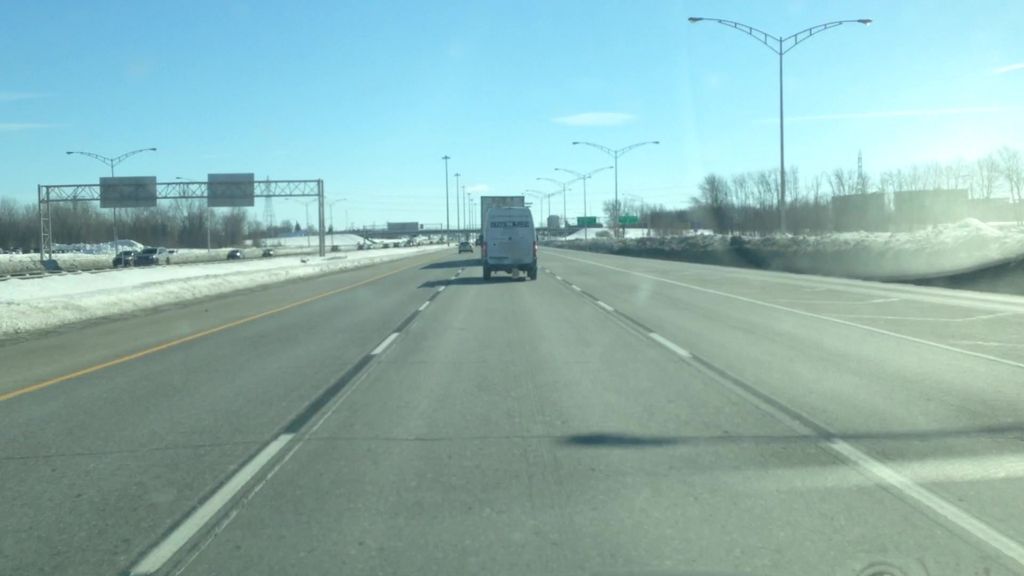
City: montreal